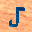
Label: 5